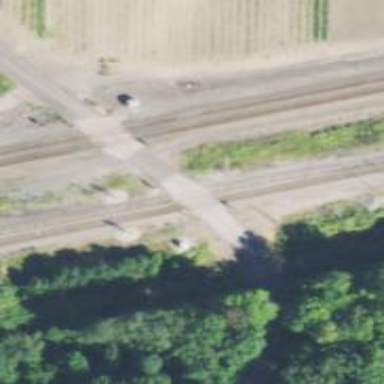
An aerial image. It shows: Level crossing along the railway.